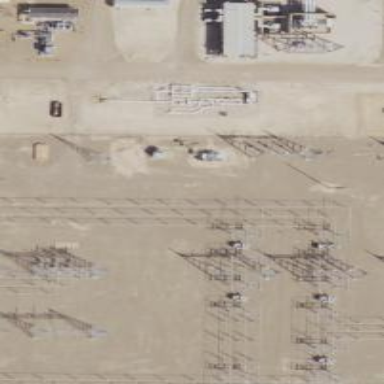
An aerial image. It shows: Switch for power supply.